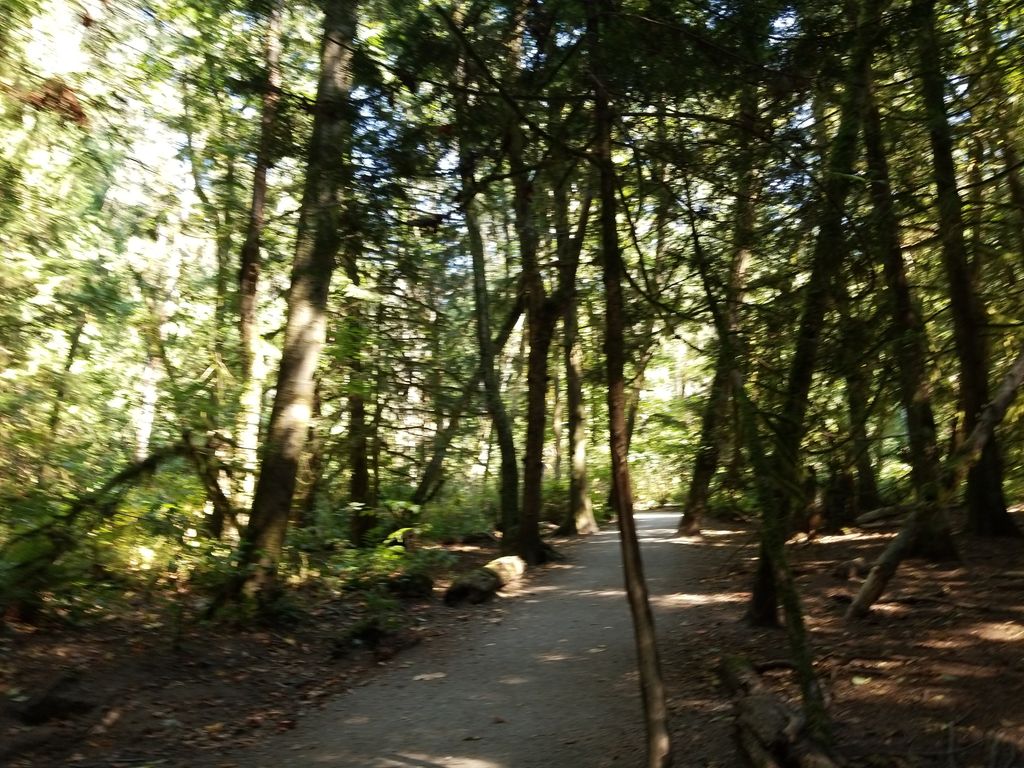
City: vancouver